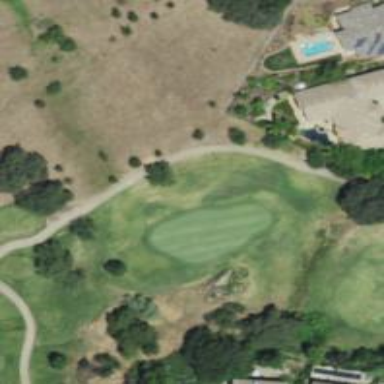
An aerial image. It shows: View of golf hole.